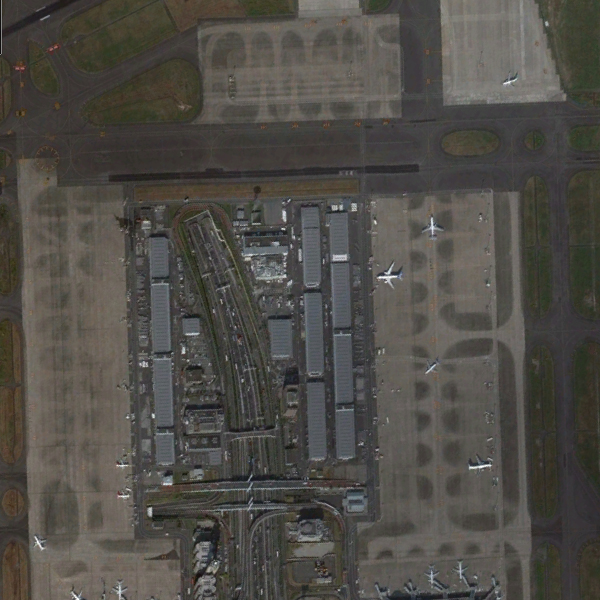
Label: Airport